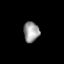
Tissue: lung
Cell type: Myeloid cells
Senescence score: 0.2317
Nuclear area (px): 315
Mean DAPI intensity: 154.733